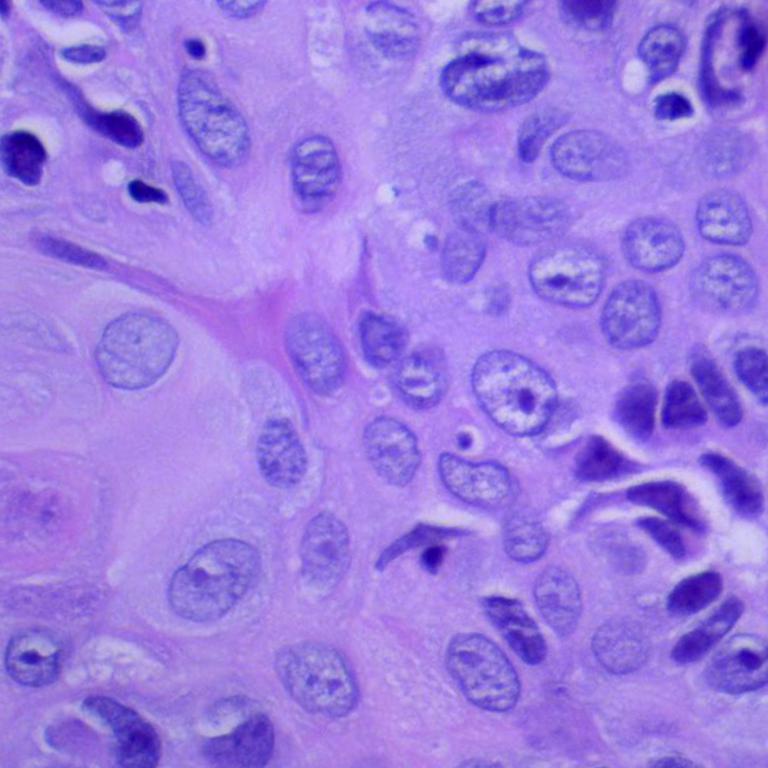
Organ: lung
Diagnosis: squamous carcinomas